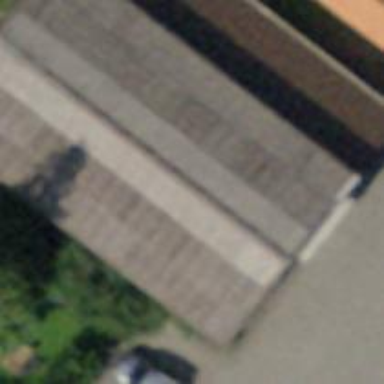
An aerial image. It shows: Warehouse building.